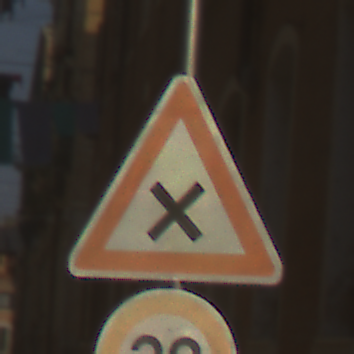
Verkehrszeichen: KreuzungOderEinmuendung
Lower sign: Geschwindigkeit30
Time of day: Midday
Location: Outdoor (Urban)
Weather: Clear
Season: NotSpecified
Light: Natural